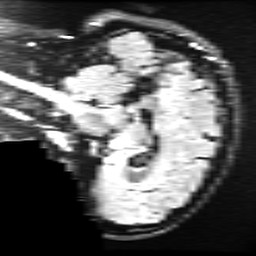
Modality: FLAIR
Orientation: sagittal
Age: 23
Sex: female
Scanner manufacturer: ge
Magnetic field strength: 3 T
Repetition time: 11 s
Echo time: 0.1497 s